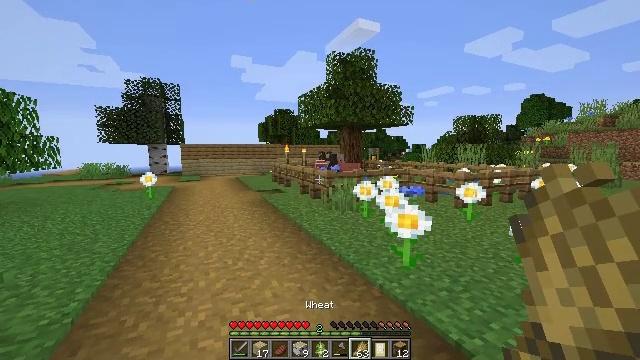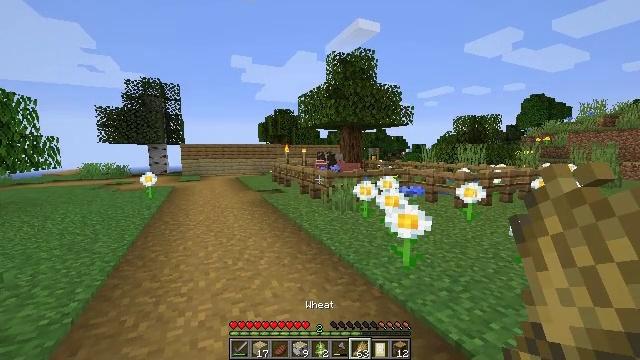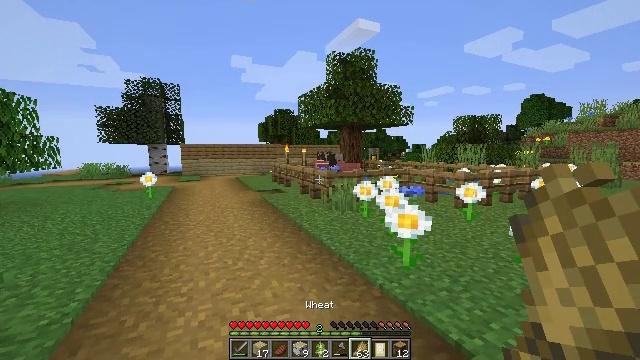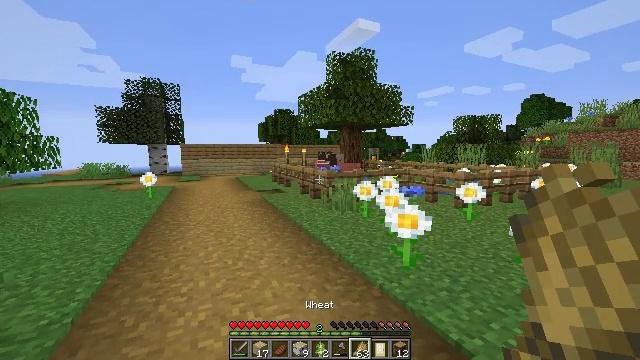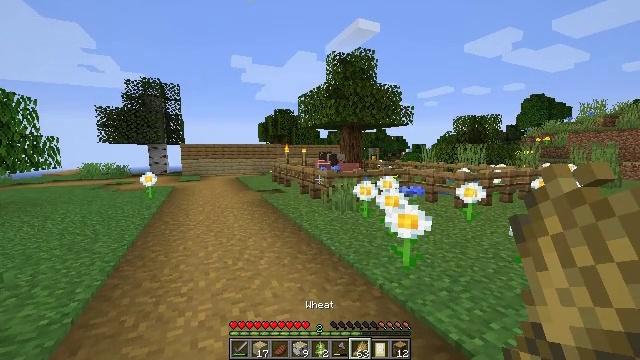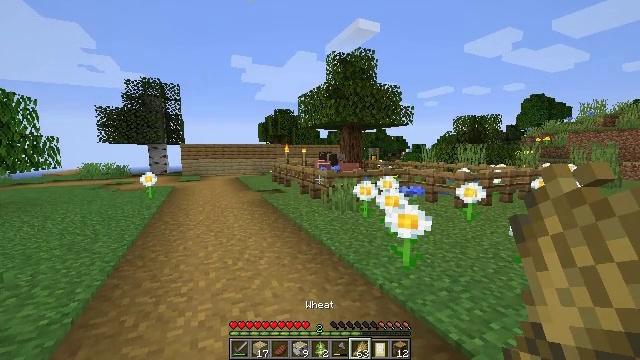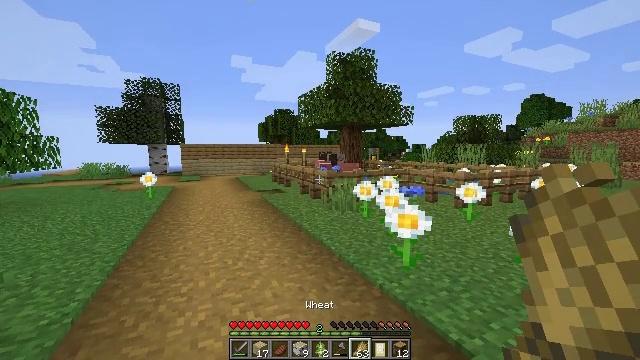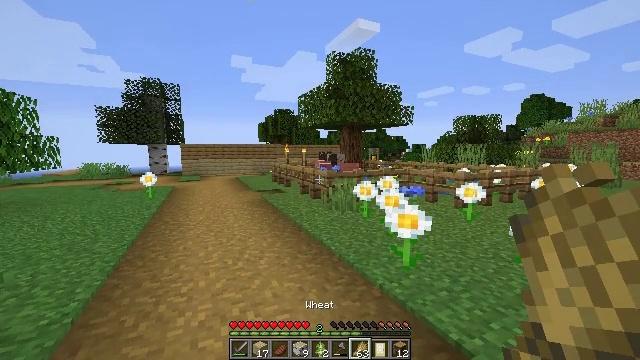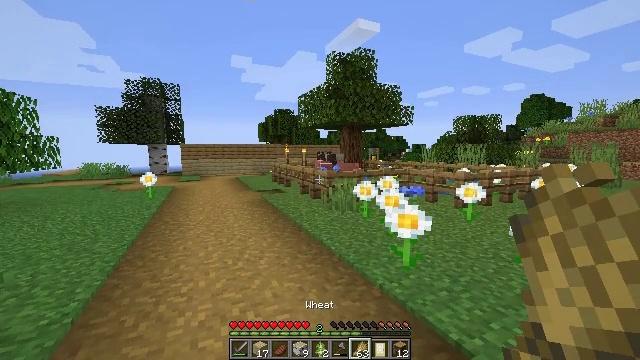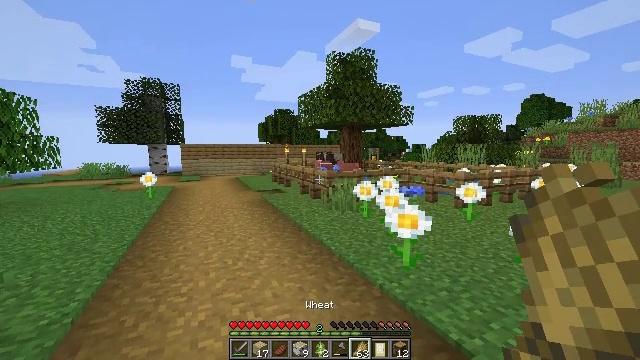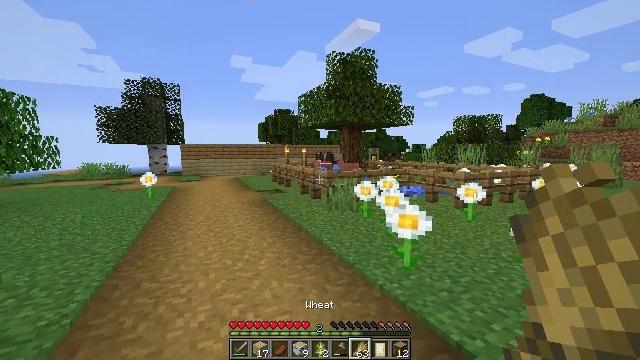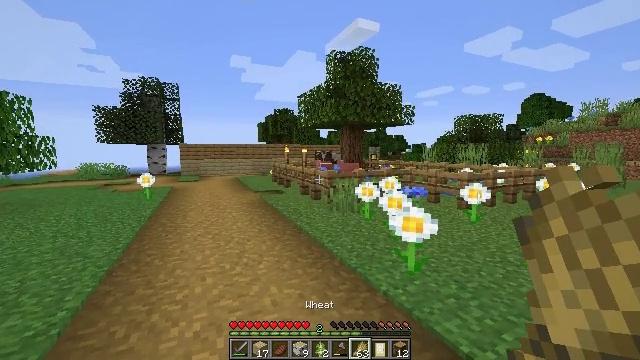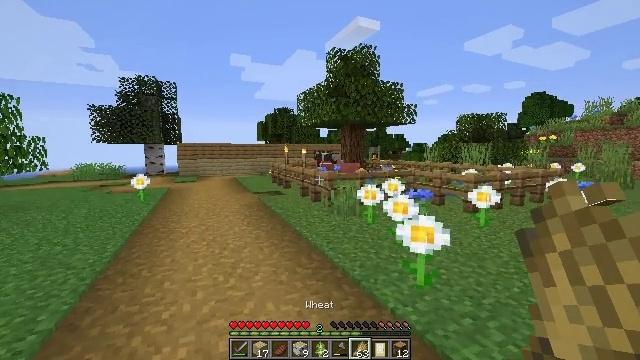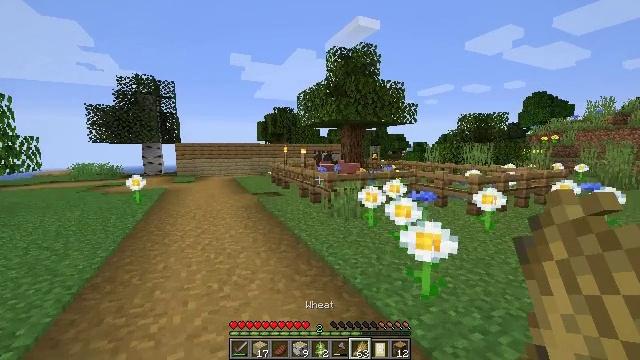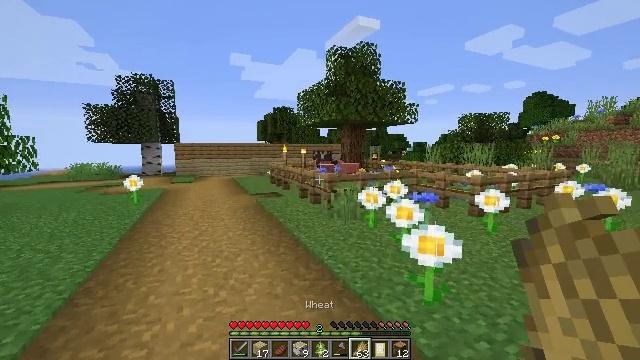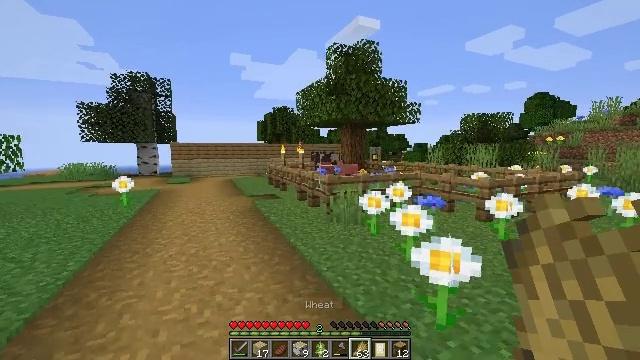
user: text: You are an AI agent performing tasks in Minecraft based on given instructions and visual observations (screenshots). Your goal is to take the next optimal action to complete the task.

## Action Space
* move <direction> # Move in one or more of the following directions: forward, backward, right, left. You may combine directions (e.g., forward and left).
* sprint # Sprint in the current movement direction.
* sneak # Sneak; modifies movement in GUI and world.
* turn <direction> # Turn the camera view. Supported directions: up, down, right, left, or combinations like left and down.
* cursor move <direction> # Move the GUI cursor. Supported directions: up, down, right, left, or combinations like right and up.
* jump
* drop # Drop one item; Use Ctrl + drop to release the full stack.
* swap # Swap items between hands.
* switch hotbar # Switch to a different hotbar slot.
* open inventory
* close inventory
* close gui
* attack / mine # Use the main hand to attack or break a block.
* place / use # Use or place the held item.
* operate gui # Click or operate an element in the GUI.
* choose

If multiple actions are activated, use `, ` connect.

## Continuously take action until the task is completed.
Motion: motion action
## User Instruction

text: Collect beetroots from the field.
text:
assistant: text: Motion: no_op
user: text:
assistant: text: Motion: no_op
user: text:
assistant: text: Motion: no_op
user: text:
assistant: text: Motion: no_op
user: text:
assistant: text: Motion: no_op
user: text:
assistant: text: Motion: no_op
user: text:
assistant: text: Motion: no_op
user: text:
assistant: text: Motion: no_op
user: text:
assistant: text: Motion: no_op
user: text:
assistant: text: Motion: move forward
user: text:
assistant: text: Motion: move forward
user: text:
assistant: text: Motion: move forward
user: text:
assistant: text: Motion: move forward
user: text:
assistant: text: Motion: move forward
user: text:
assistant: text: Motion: move forward
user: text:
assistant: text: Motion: move forward
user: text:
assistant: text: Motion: move forward
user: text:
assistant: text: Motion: move forward
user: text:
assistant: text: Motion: move forward
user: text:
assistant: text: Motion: move forward
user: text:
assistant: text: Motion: move forward
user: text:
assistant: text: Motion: move forward
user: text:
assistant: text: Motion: move forward
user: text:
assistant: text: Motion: move forward, turn left
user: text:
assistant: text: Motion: move forward, turn left
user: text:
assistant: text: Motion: move forward, turn left
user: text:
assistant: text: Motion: move forward, turn left
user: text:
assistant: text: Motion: move forward, turn left
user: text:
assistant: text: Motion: move forward, turn left
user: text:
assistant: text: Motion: move forward, turn left